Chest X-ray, PA view. Patient: 76 years old, sex M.
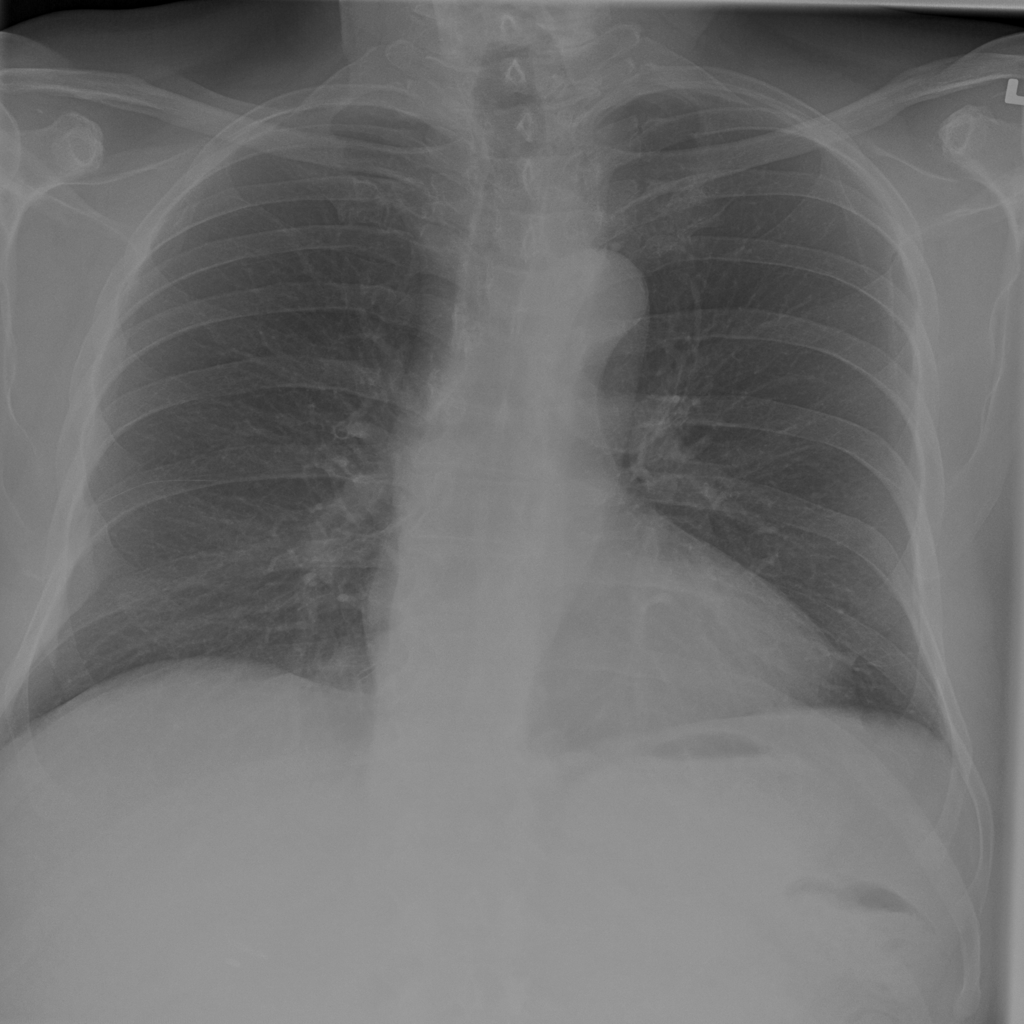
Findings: No Finding